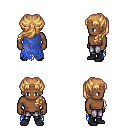
a pixel art fantasy rpg character, male body template, human, dark skin, blue tattered cape, metal pants, light blonde princess hairstyle, black shoes, four views (front, back, left, right), 2x2 character sprite sheet, small pixel art, hard edges, no anti-aliasing